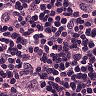
Metastatic tissue present: yes